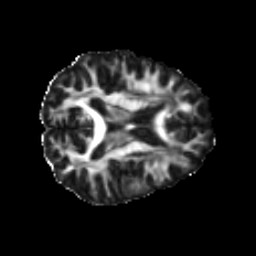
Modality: FA
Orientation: axial
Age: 43
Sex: female
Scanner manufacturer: ge
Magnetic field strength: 3 T
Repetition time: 7.8 s
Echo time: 0.0606 s